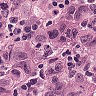
Metastatic tissue present: yes